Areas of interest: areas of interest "Badminton Court"
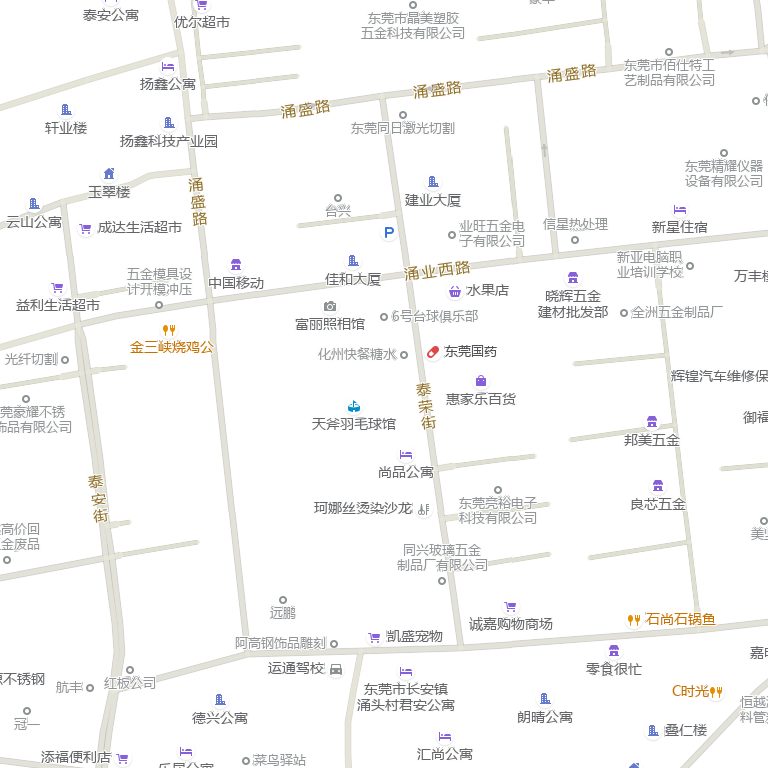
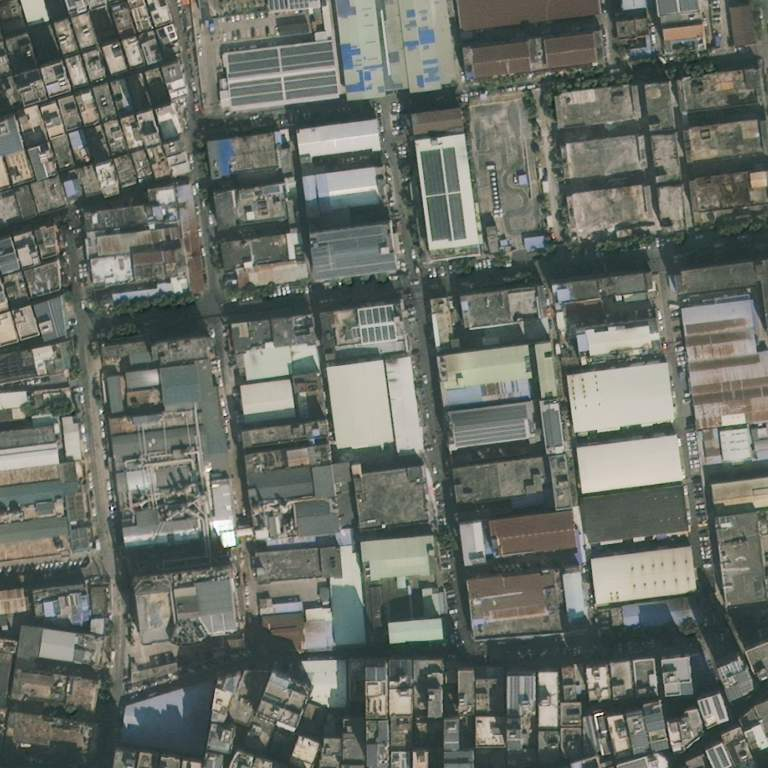